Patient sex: M
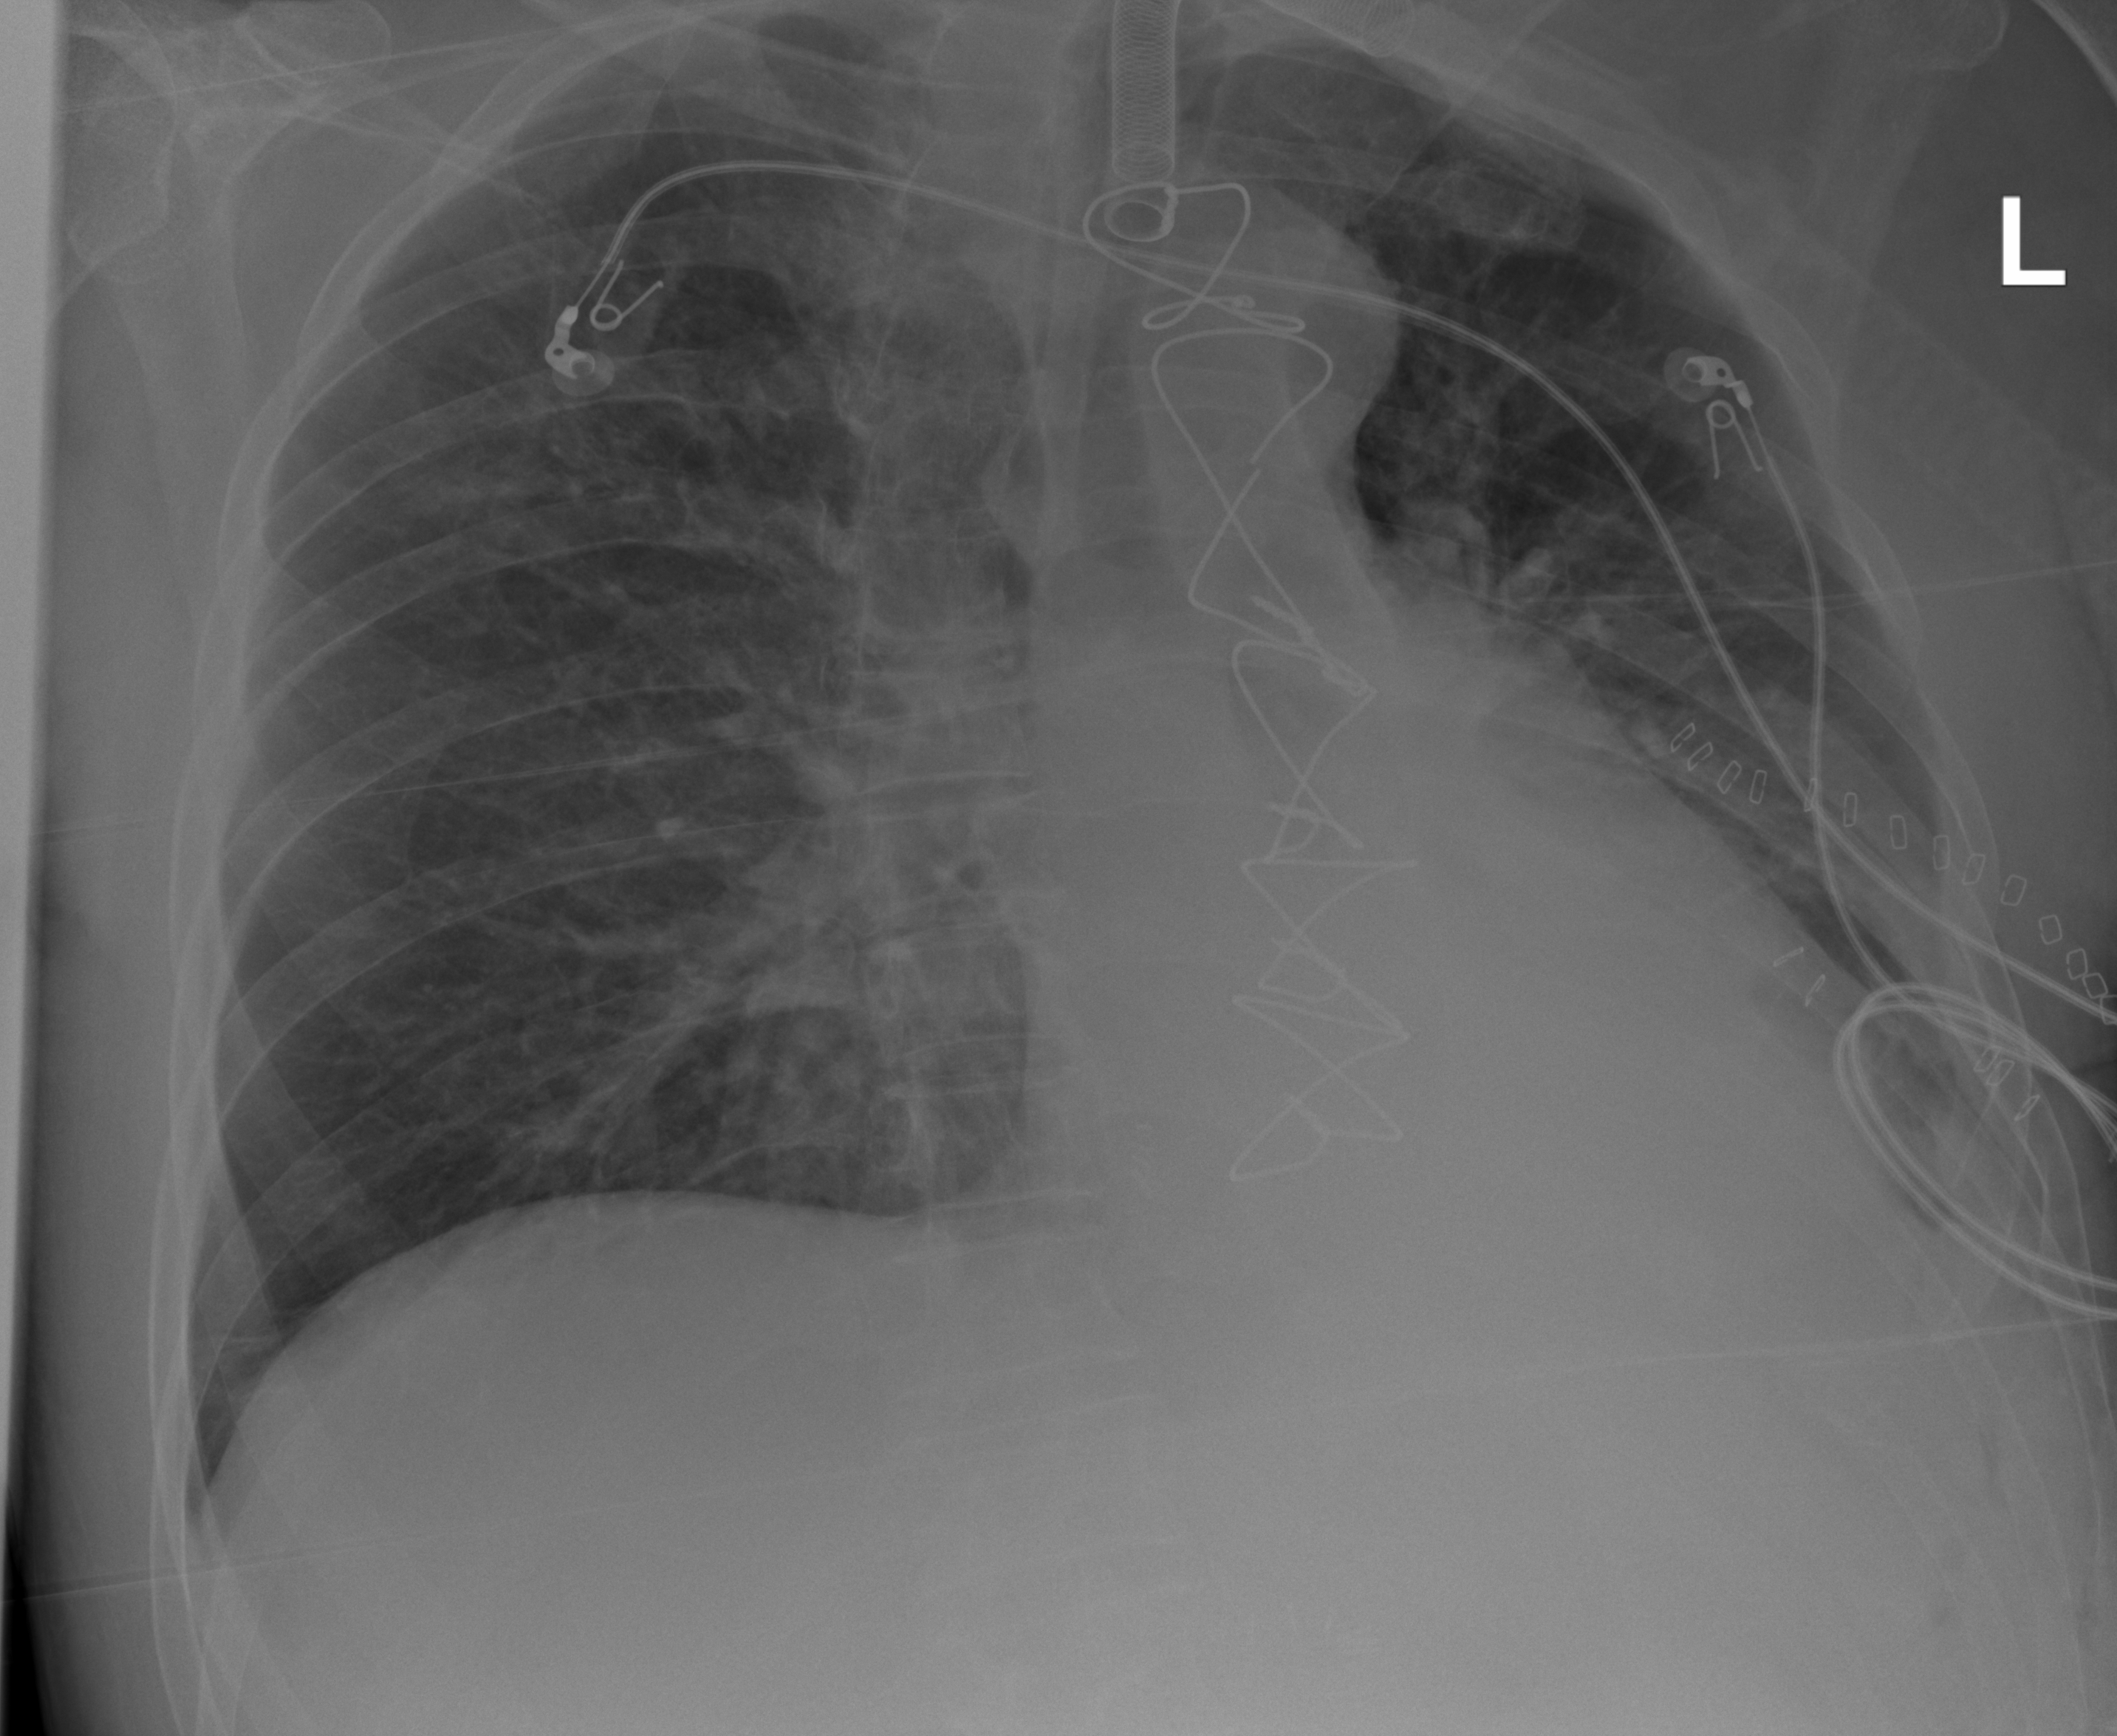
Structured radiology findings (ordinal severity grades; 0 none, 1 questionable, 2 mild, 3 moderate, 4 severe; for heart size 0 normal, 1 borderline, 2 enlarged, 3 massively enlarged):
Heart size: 2
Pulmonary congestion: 2
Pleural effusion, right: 0
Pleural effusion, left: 2
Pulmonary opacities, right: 1
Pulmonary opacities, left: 1
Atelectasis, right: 2
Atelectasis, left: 3